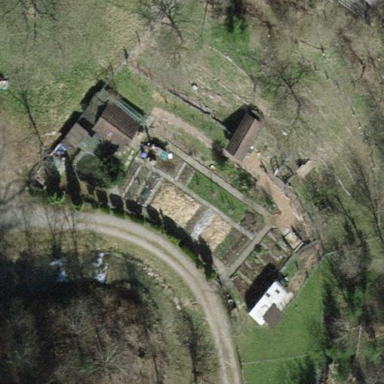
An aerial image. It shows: Area designated for allotments.